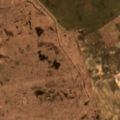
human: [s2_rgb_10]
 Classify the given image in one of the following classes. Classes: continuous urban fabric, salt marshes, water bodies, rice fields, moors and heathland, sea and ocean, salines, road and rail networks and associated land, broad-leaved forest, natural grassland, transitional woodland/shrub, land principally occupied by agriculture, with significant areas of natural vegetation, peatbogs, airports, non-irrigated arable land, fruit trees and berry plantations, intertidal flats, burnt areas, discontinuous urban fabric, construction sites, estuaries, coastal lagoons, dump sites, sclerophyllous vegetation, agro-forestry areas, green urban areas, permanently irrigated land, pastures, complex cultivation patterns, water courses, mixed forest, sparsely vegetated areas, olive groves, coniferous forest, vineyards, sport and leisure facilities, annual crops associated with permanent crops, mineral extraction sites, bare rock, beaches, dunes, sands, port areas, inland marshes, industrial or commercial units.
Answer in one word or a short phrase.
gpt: non-irrigated arable land, pastures